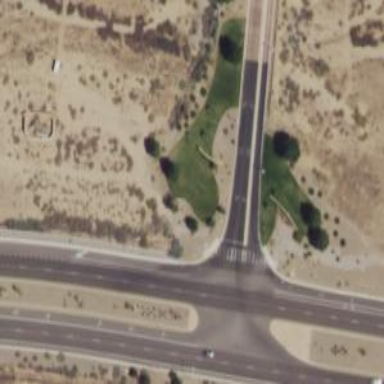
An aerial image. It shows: Solid stop line on the road marking.